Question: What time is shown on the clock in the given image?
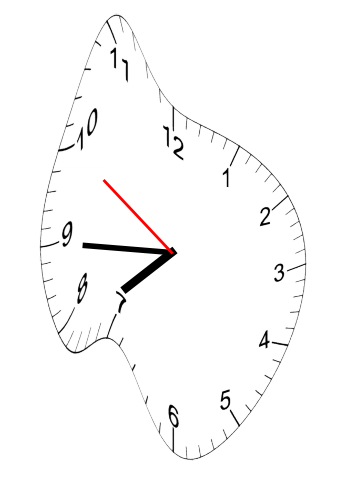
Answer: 07:44:50